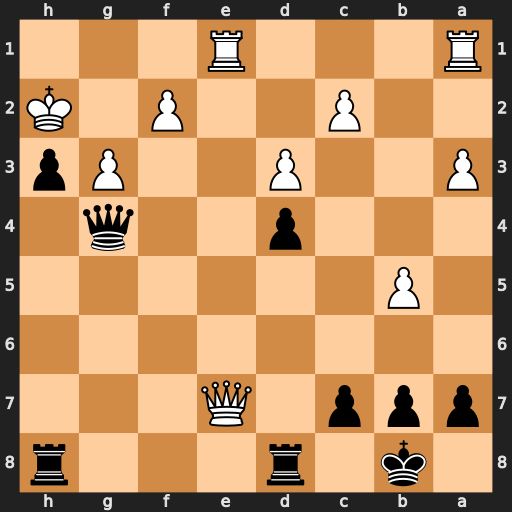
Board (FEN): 1k1r3r/ppp1Q3/8/1P6/3p2q1/P2P2Pp/2P2P1K/R3R3
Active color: b
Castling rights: -
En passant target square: -
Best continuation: Qf3 Qe4 Qxf2+